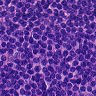
Metastatic tissue present: no